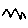
Label: zigzag